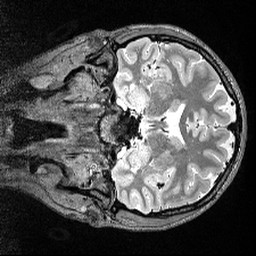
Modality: T2w
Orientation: coronal
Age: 22
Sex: female